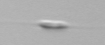
Label: Cylindrotheca_morphotype1